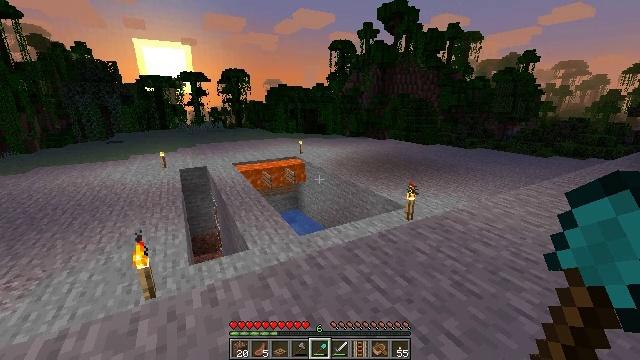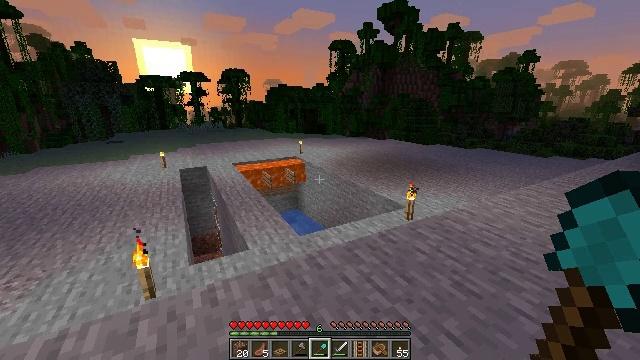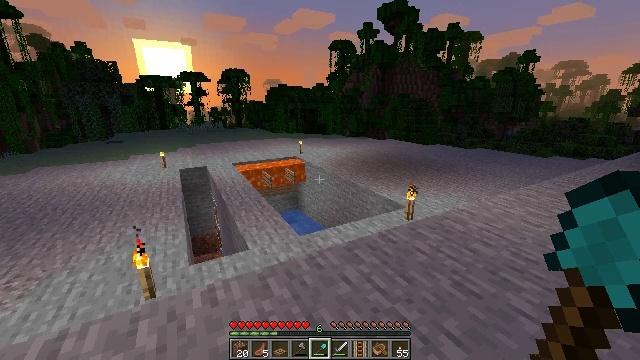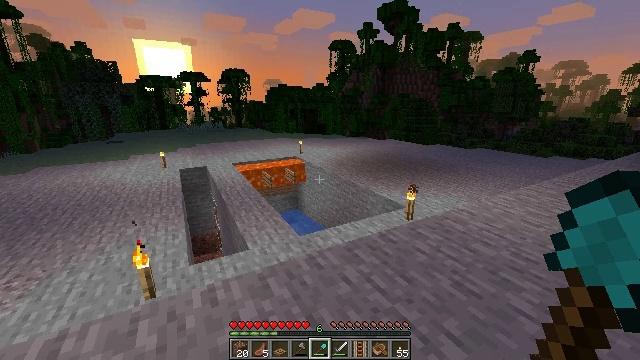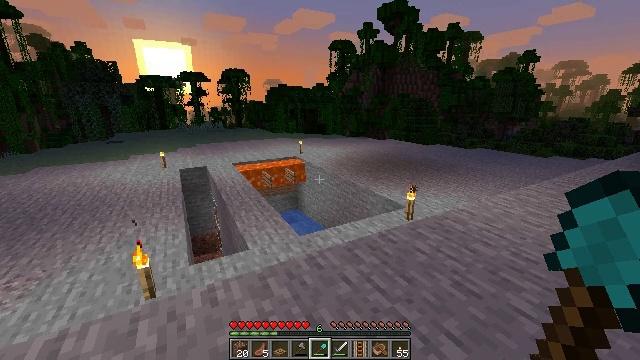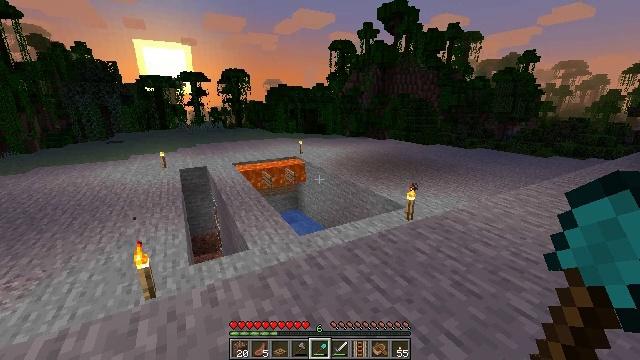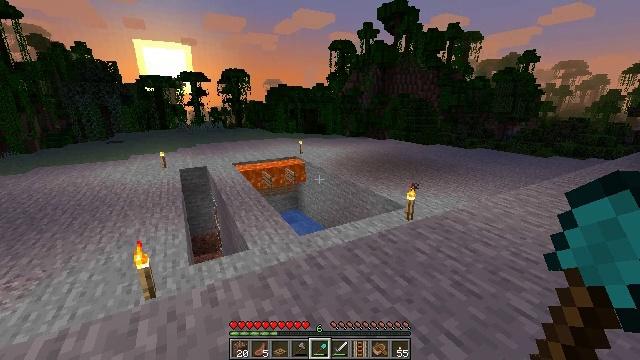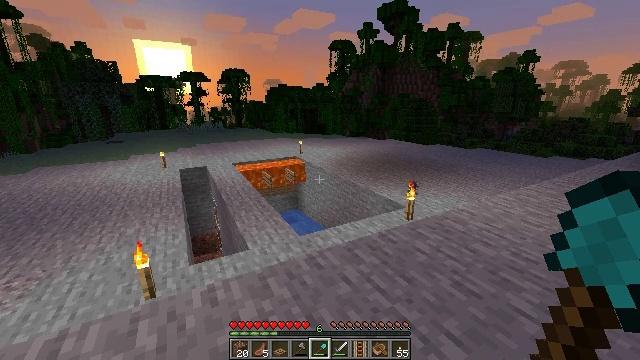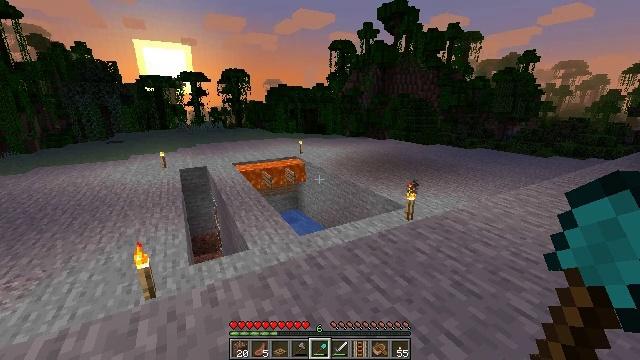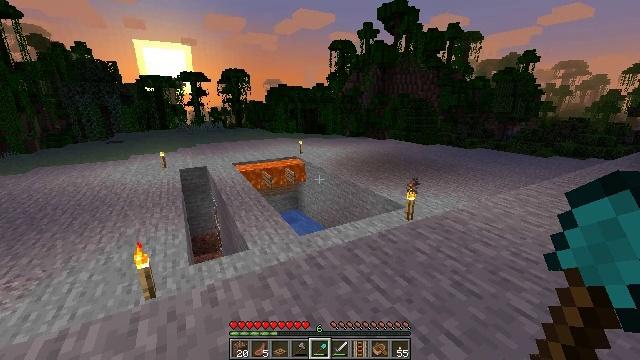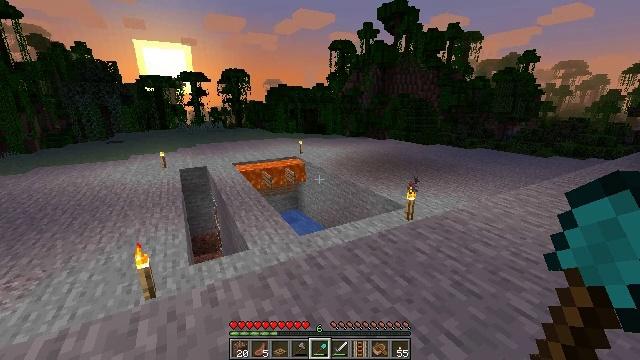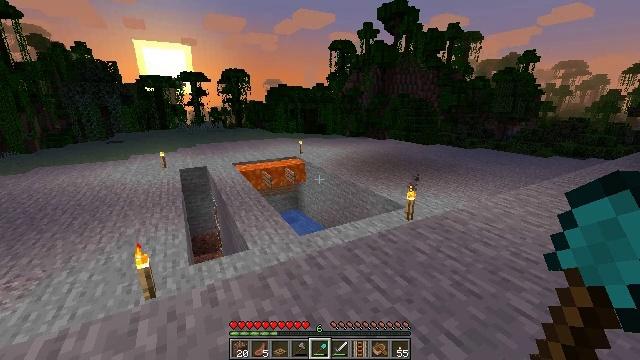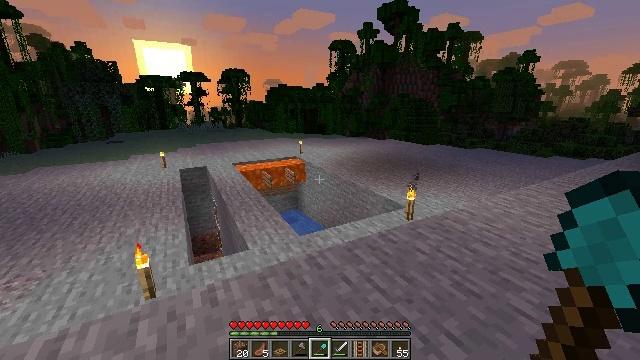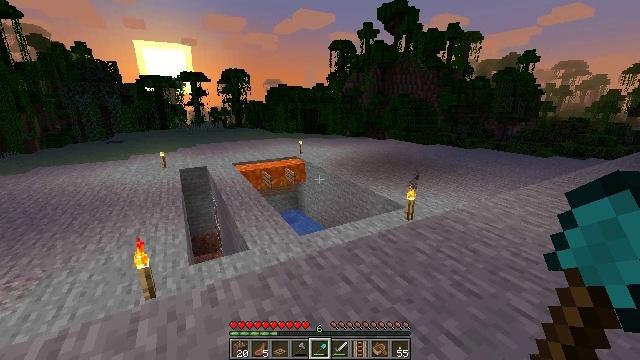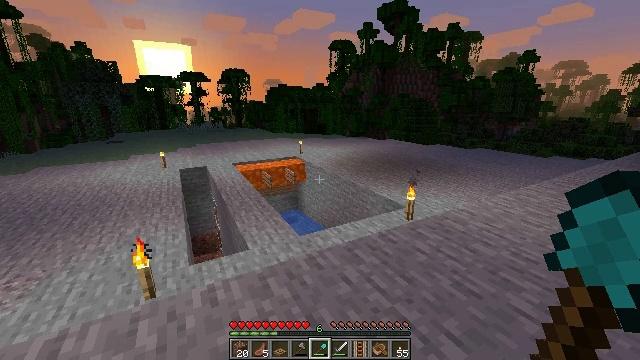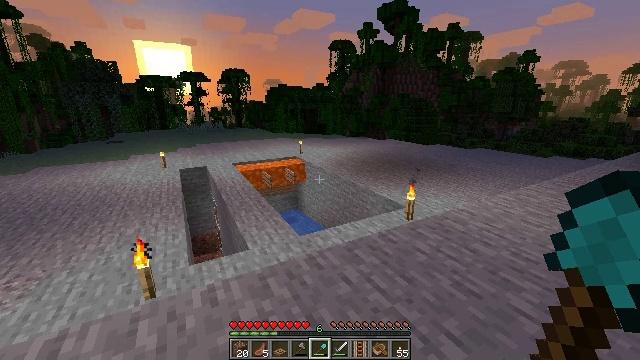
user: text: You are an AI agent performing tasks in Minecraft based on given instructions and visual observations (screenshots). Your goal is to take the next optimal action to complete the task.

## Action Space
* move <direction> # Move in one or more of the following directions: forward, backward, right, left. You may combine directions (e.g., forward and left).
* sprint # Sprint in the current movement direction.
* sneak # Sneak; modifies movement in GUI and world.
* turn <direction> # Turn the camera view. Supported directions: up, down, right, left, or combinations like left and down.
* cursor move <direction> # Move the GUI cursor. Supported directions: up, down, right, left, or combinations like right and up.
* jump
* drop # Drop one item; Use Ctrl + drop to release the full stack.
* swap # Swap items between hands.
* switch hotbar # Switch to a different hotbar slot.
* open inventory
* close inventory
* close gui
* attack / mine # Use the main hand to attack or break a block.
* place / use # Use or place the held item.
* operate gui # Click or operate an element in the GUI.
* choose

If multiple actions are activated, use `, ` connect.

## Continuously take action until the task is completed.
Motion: motion action
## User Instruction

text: Harvest the poppy flower.
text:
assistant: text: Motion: no_op
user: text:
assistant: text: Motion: no_op
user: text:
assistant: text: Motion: no_op
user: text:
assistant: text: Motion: no_op
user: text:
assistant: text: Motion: no_op
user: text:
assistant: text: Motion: no_op
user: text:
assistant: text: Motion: no_op
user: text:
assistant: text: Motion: no_op
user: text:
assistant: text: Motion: no_op
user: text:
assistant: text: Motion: no_op
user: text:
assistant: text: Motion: no_op
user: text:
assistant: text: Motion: no_op
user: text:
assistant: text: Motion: no_op
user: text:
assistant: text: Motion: no_op
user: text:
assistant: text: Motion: no_op
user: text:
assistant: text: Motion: no_op
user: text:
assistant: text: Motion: no_op
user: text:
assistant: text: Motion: no_op
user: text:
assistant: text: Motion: no_op
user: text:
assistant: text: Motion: no_op
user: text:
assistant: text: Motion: no_op
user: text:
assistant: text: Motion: no_op
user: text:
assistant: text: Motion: no_op
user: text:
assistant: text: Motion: no_op
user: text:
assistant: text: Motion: no_op
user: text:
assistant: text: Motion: no_op
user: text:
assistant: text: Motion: no_op
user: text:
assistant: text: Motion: no_op
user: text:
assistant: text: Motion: no_op
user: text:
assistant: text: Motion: no_op